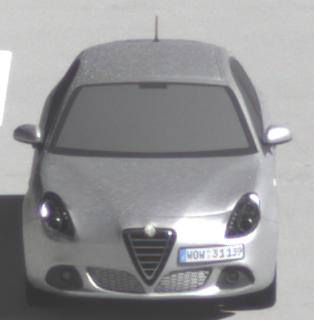
Make: Alfa Romeo
Model: Giulietta 1.4 TB 16V
Detailed model: Giulietta (940)
Model produced from: 2010/05
Model produced until: 2013/03
Doors: 5
Color: white
Road condition: dry road
Daytime: morning or afternoon
Contrast: high contrast